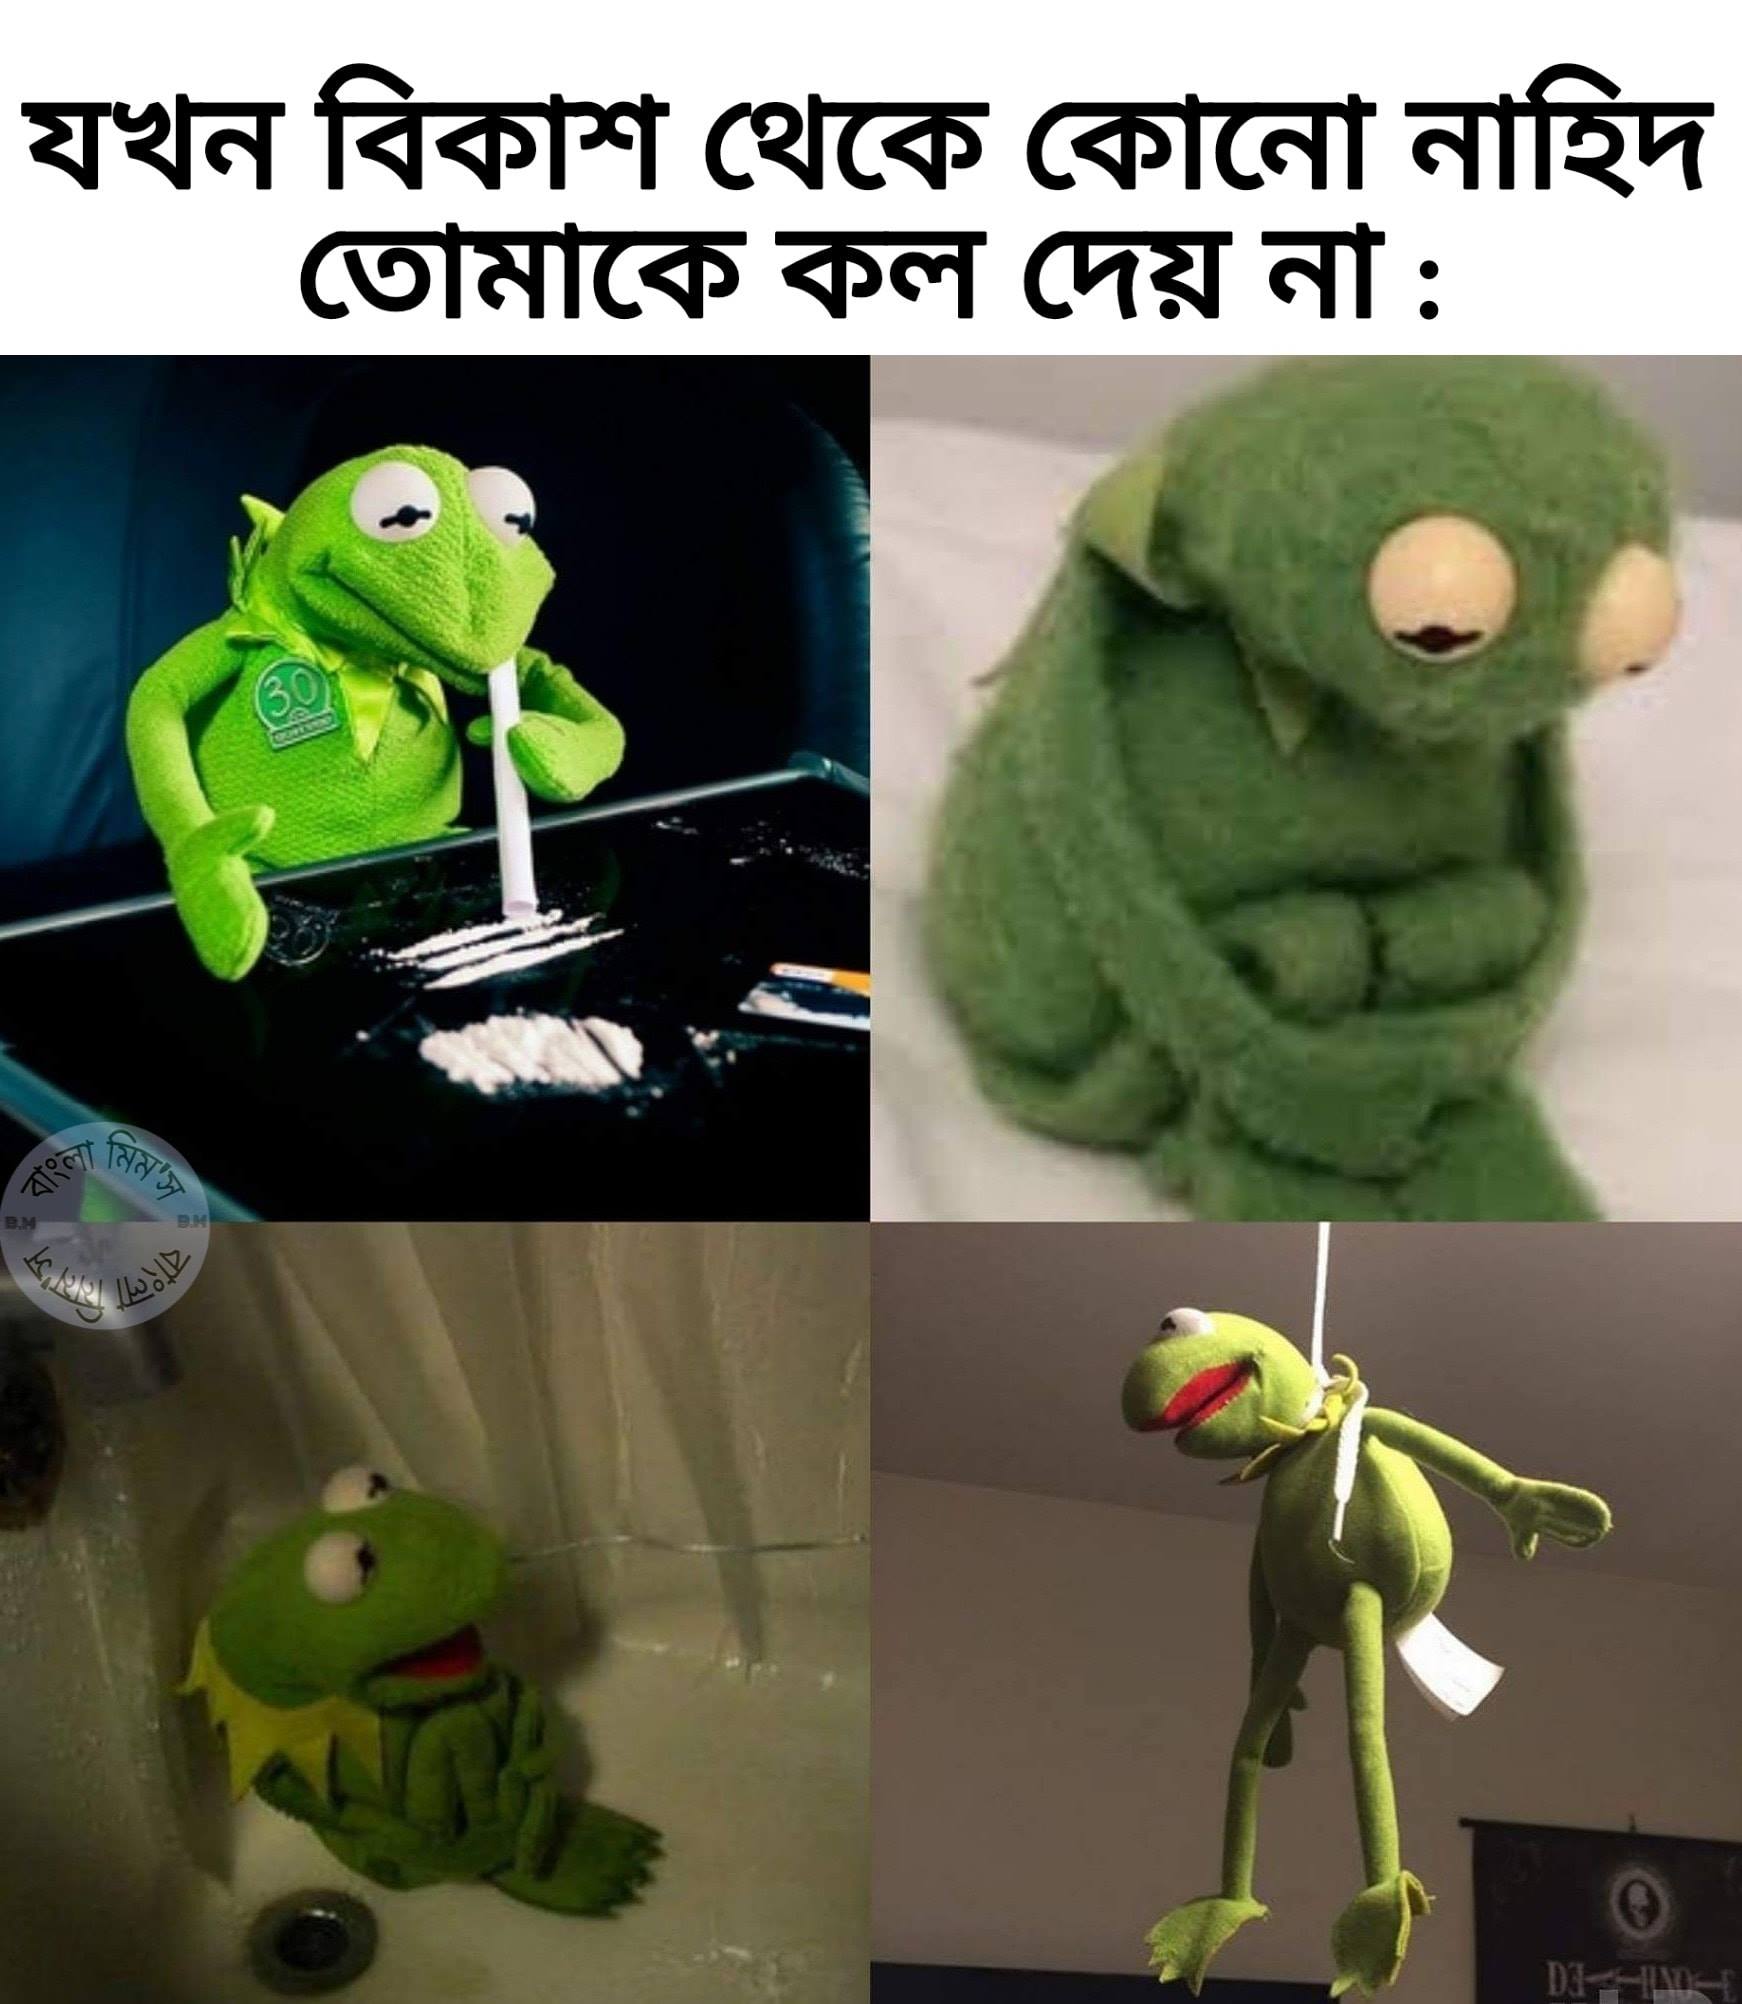
Text: যখন বিকাশ থেকে কোনো নাহিদ তোমাকে কল দেয় না:
Label: Non Hate